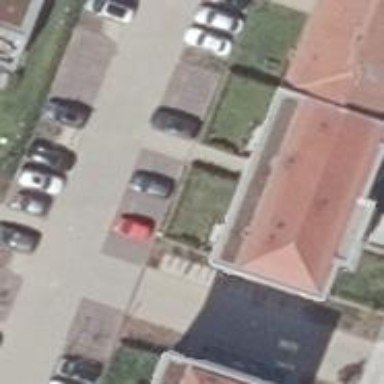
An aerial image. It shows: Car sharing facility.